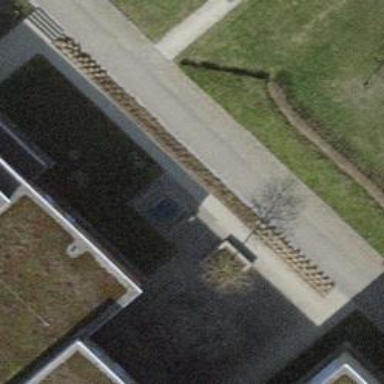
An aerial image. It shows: Concrete bench.